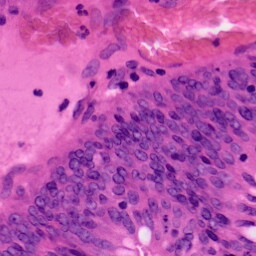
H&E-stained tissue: Colon